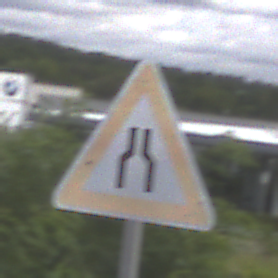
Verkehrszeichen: VerengteFahrbahn
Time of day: MorningAfternoon
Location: Outdoor (Suburban)
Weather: PartlyCloudy
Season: NotSpecified
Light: Natural